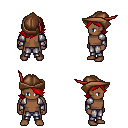
a pixel art fantasy rpg character, male body template, human, dark skin, steel arm armor, metal pants, red swoop hairstyle, leather cap, four views (front, back, left, right), 2x2 character sprite sheet, small pixel art, hard edges, no anti-aliasing